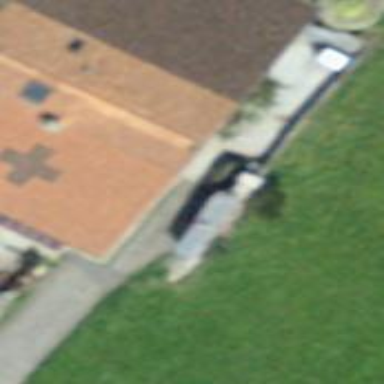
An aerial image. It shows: Farm building.